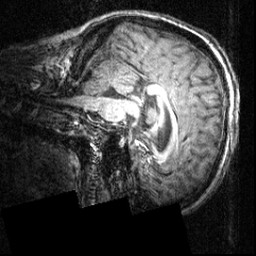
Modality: T1w
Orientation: sagittal
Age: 18
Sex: male
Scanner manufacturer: siemens
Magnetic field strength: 3.951 T
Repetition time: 1.5 s
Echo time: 0.00335 s